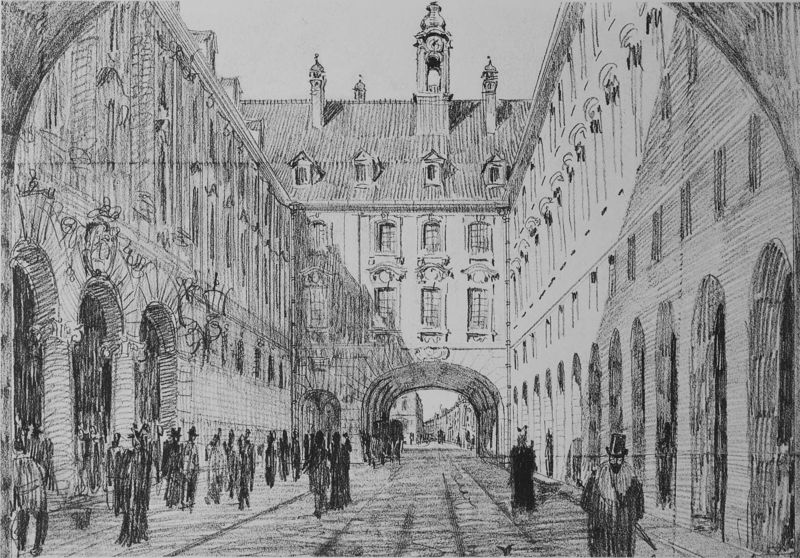
Titel: Durchführung Prannerstraße in München
Künstler: Theodor Fischer
Standort: München
Institution: Architektursammlung der TU
Schlagwörter: flügel, gruppe, himmel, mann, schatten, weiß, landschaft, menschen, stadt, fenster, frau, fussgänger, grau, hut, hüte, kleider, lampe, lampen, laterne, laternen, licht, männer, pfeiler, schwarz, skizze, strasse, säulen, zeichnung, dach, gebäude, haus, regenschirm, schloss, weg, leute, zylinder, bart, architektur, barock, pelz, stein, herr, häuser, kalt, flach, mantel, klassizismus, personen, verbindung, zilinder, england, kamin, rund, turm, deutschland, bogen, fassade, fassaden, gasse, passage, passanten, perspektive, pflaster, studie, dächer, giebel, schornsteine, grafik, schttierung, hof, promenade, frack, dekor, verzierung, uhr, lciht, stuck, durchgang, tor, galerie, galerien, flucht, grossstadt, bögen, erker, gang, arkade, innenhof, bayern, bürgersteig, glockenturm, türme, münchen, palast, palazzo, torbogen, kohle, dachfenster, gauben, zentralperspektive, schwarz-weiß, schraffur, stich, trottoir, mäntel, reihe, bleistift, entwurf, flanieren, stift, arkaden, kapitelle, wappen, schnörkel, pelzmantel, glocke, schattenwurf, residenz, fluchtpunkt, stadtlandschaft, gaube, schienen, achsen, spaziergänger, jahreszeit, laubengang, stockwerke, turmuhr, säulengang, aufriss, fensterachsen, uffizien, strassenbahn, pferdewagen, graphit, kolonade, verdachung, gieble, scmuck, uhrturm, flaneure, mansarden, profanbauten, arkadenbögen, chirm, dax, fenrster, großstatt, strafur, türmcchen, innsbruck, 19. jahrhundert, ner